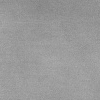
Atmospheric dust classification: dusty